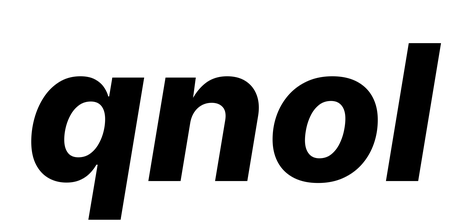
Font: Inter-Italic_ExtraBold_Italic